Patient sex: M
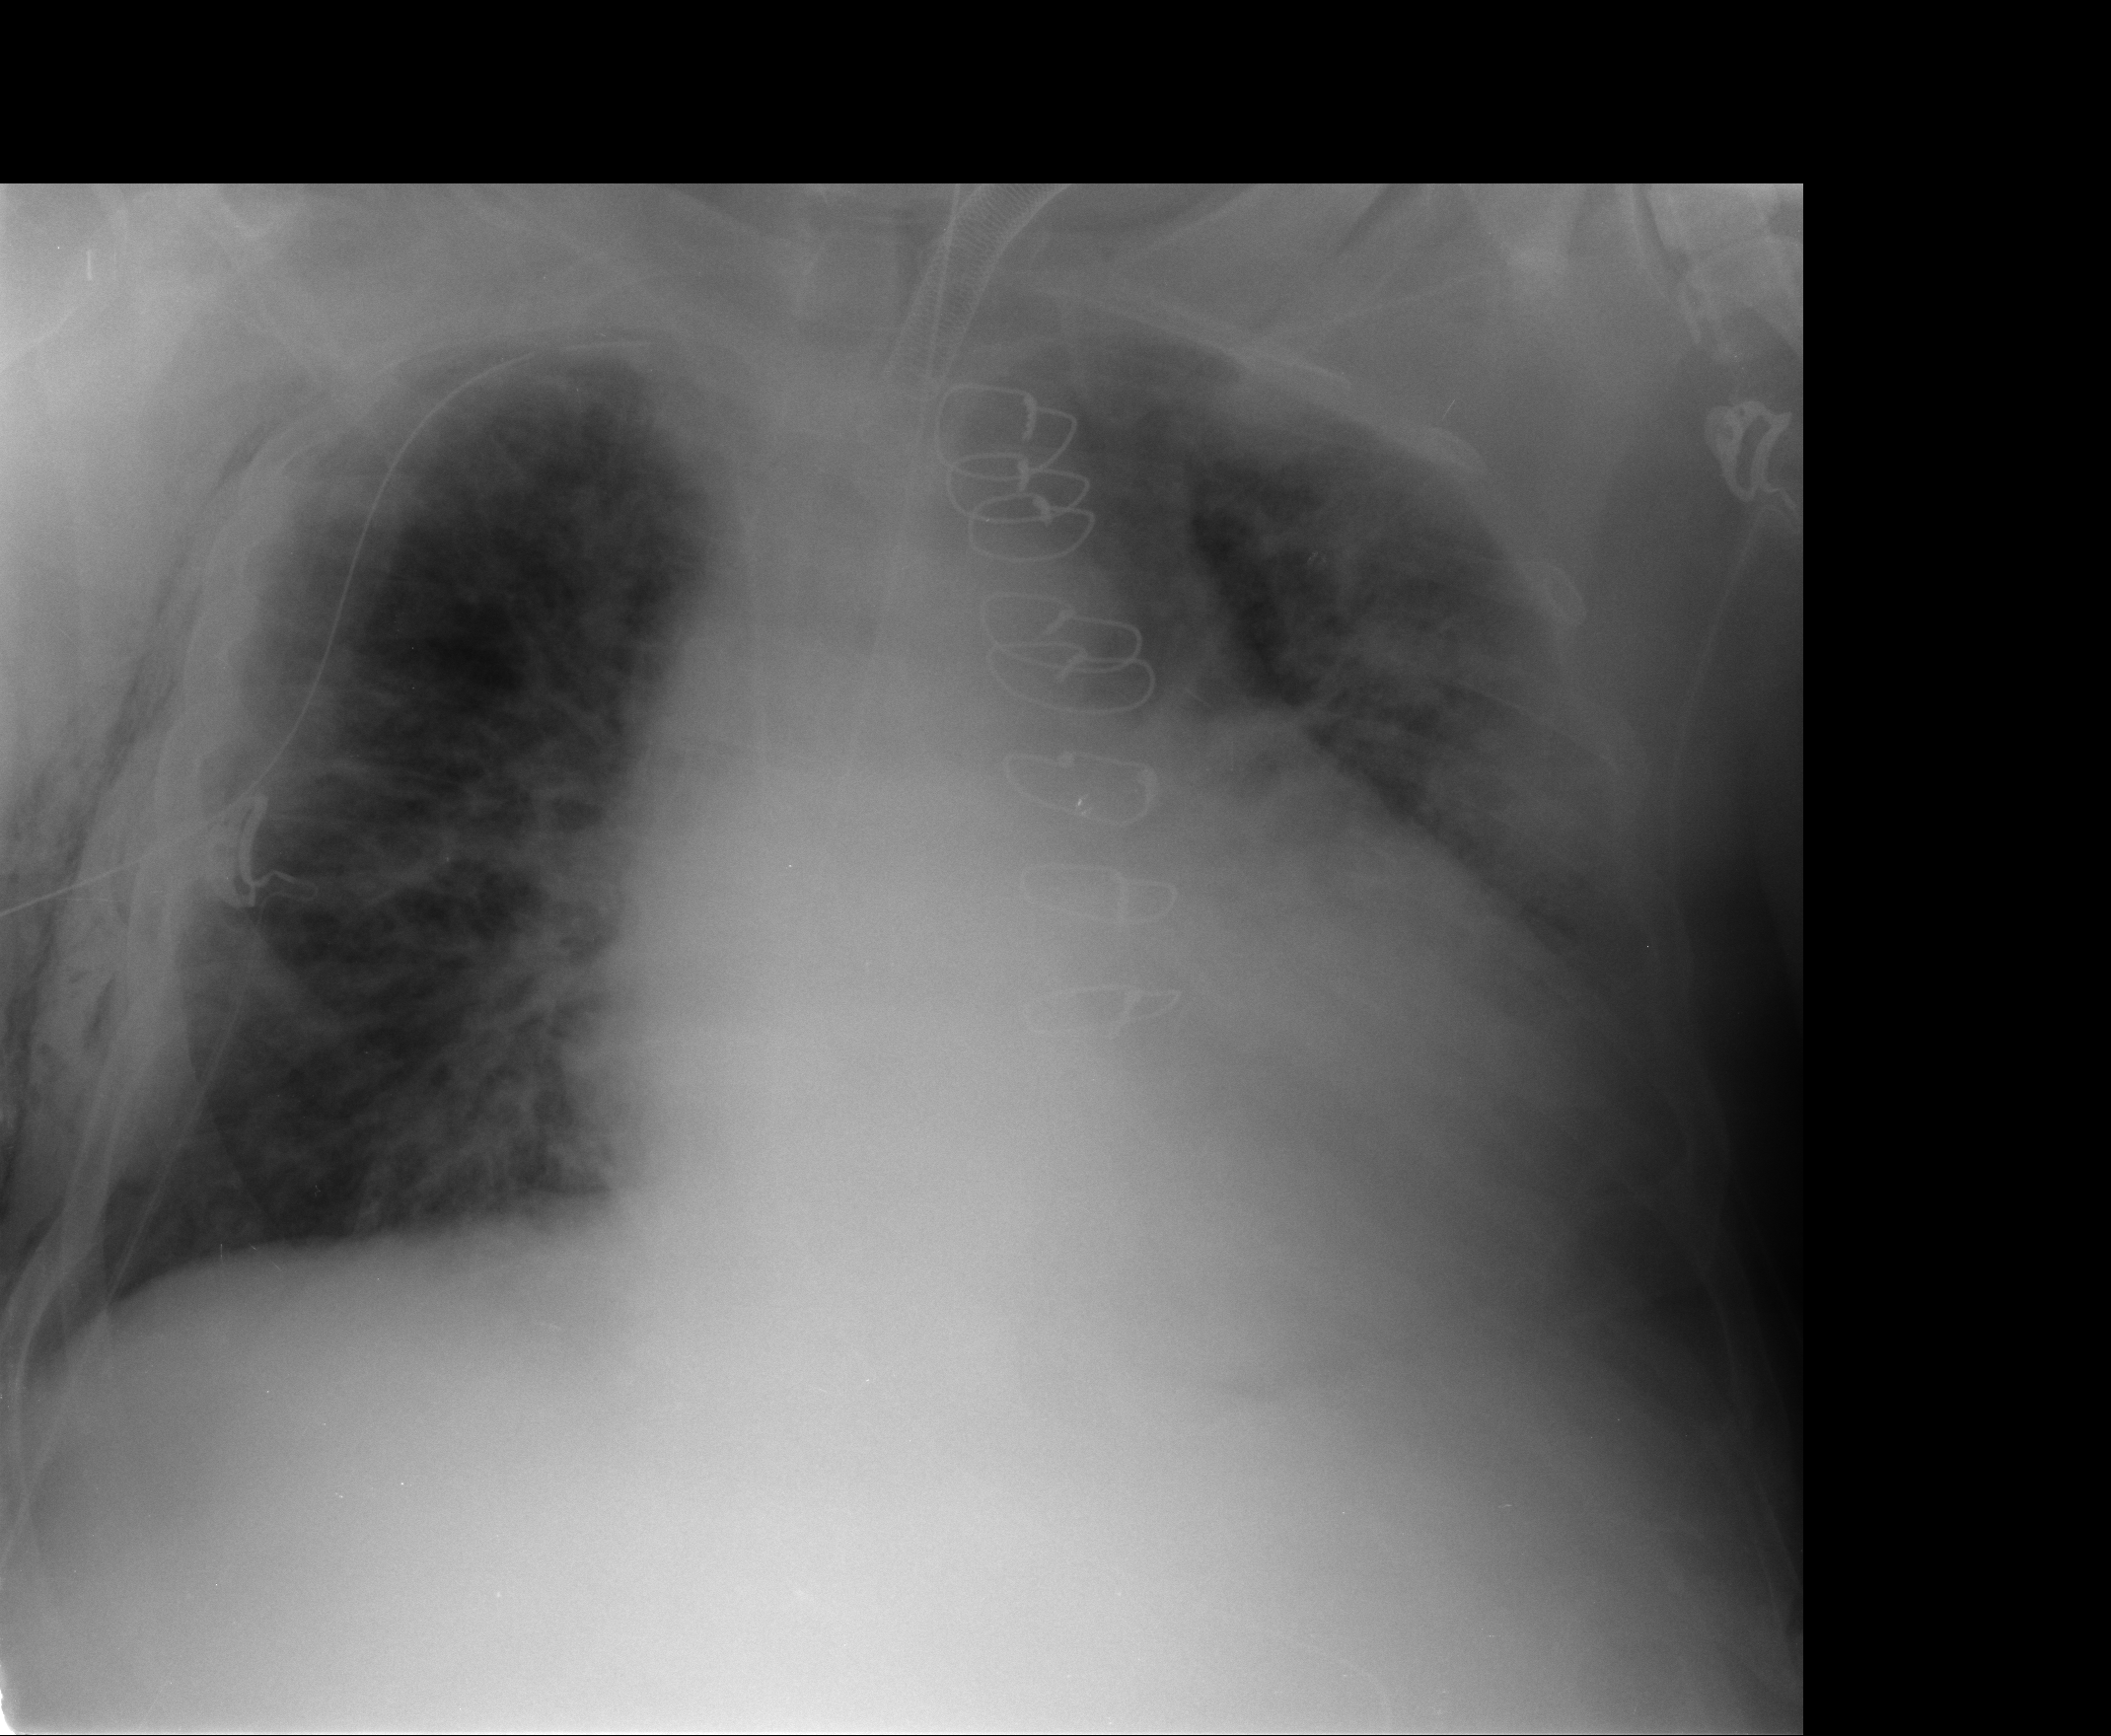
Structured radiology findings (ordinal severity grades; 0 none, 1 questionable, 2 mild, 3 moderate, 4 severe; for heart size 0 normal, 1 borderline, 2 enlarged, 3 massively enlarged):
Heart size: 2
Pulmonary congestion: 1
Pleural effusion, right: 1
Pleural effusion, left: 1
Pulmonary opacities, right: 1
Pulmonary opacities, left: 3
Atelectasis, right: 2
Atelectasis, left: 2